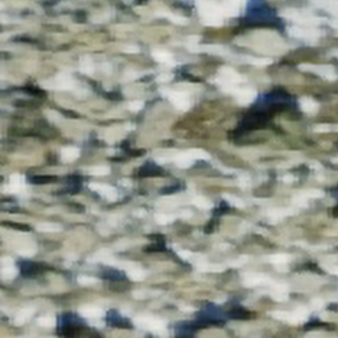
Label: bouldering_area